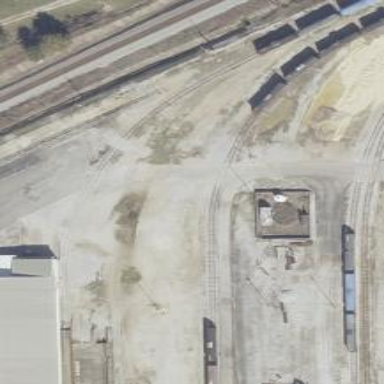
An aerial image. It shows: Rail spur service.